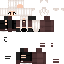
A male skeleton skin with dark skin, wearing brown helmet dressed in a black armor chest and brown pants, featuring a closed mouth.